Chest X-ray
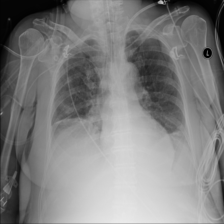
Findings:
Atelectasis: positive
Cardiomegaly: negative
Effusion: negative
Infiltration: negative
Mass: negative
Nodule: negative
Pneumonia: negative
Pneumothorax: negative
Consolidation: negative
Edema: negative
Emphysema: negative
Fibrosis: negative
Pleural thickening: negative
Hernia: negative